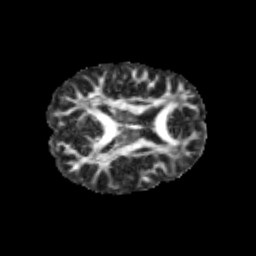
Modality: FA
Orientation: axial
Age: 12
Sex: male
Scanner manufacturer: siemens
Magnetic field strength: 3 T
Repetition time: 3.8 s
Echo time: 0.07 s